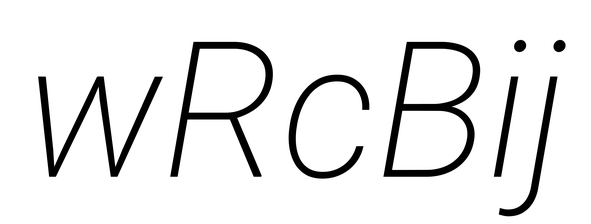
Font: Roboto-Italic_ExtraLight_Italic